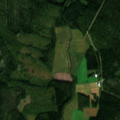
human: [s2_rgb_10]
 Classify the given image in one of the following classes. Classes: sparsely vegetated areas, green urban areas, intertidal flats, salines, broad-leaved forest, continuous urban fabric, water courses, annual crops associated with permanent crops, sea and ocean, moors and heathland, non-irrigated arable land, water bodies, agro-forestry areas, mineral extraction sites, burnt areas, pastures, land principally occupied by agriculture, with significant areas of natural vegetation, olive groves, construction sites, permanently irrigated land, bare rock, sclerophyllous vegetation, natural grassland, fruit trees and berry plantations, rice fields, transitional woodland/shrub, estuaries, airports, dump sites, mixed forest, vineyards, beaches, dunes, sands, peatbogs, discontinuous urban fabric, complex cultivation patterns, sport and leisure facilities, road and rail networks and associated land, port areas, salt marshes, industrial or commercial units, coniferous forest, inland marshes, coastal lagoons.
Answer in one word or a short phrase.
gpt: non-irrigated arable land, coniferous forest, mixed forest